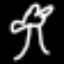
Label: palm tree